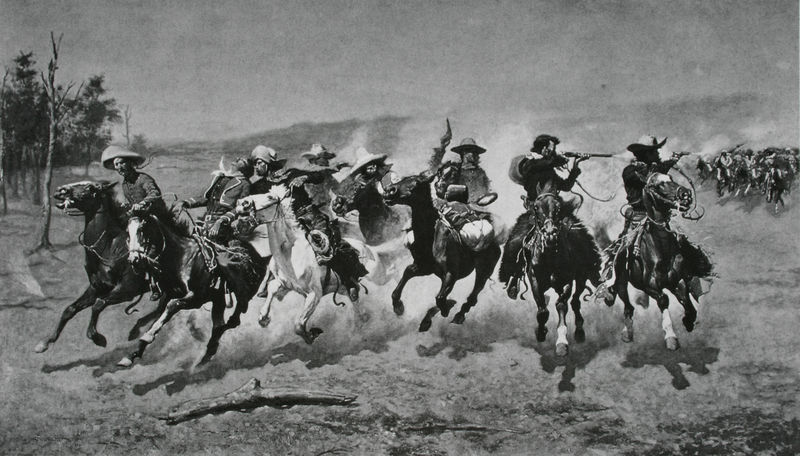
Titel: A Dash for the Timber
Künstler: Frederic Remington
Standort: Fort Worth (Texas)
Institution: Amon Carter Museum
Schlagwörter: angriff, baum, berg, gemälde, gruppe, himmel, kampf, mann, schatten, weiß, wolken, bäume, landschaft, menschen, sand, bewegung, grau, holz, hut, hüte, licht, männer, schwarz, zeichnung, historie, ast, baumstamm, ebene, erde, feld, hügel, weite, wald, pferd, pferde, reiter, stock, hufe, rappe, reiten, ritt, schnell, zügel, spanien, berge, gebirge, wüste, mauer, amerika, gewalt, immel, krieg, seile, wild, soldaten, steppe, flucht, foto, fotografie, seil, schwarz weiss, verbrecher, waffen, waffe, rennen, staub, jagd, schimmel, gewehr, kavallerie, verfolgung, film, historienmalerei, wildnis, rappen, gallopp, gewehre, räuber, westen, tempo, schtten, geschwindigkeit, schießen, galopp, pistole, schuss, mexiko, bande, indianer, jadg, prärie, cowboy, cowboyhut, cowboys, montage, baumskelett, colt, pistolen, staubwolken, stieben, sättel, verfolger, weuß, staubwolke, wilder westen, revolver, western, inidaner, lasso, colts, cowboyhüte, präie, schiesserei, verfolgte, verfolgungsjagd, wildwest, hollywood, r, sherifs